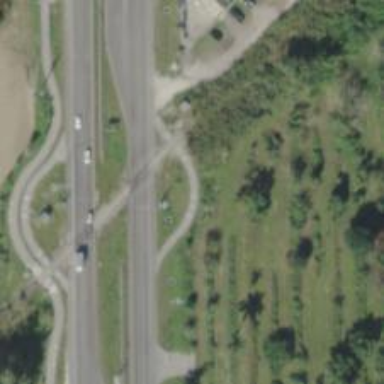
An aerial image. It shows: Asphalt cycleway.